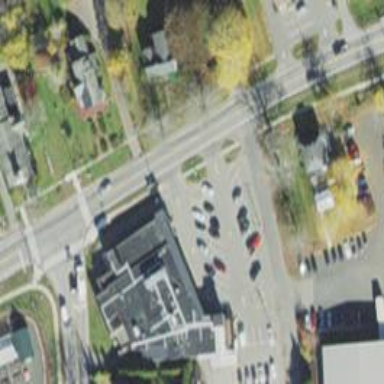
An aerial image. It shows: Unmarked road crossing.